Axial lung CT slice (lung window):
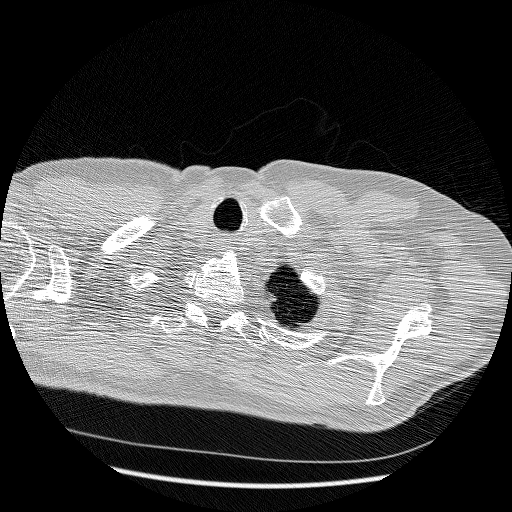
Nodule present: no